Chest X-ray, PA view. Patient: 62 years old, sex M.
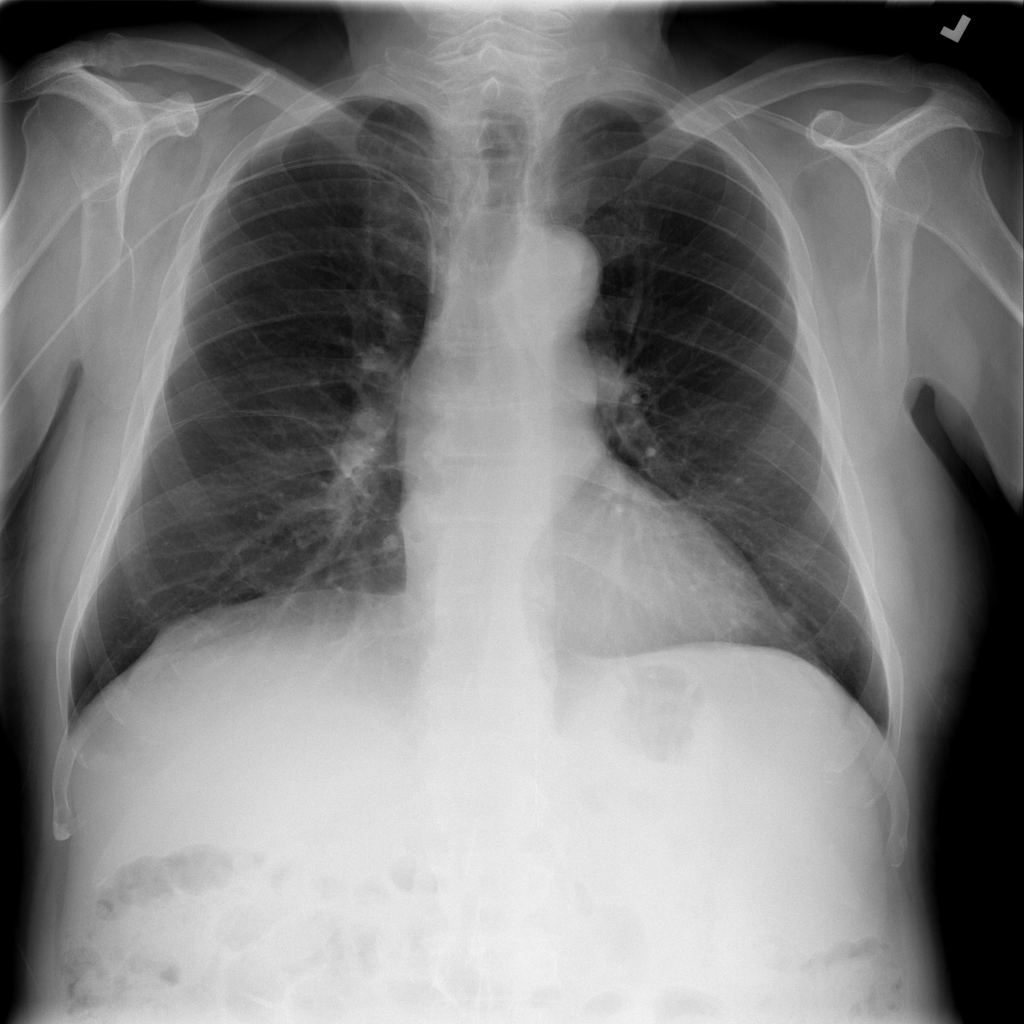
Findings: No Finding